Question: I have a little problem. I am ploting results vs. time, and the space between columns is very wide. The results arent uniform in the time.

How can I remove this spaces?
Maybe there is an option to remove this space, but I dont know it
'''
$('#containerImc').highcharts({
data: {
table: document.getElementById('datatableImc')
},
chart: {
type: 'column'
},
title: {
text: 'Lista de tus ultimos IMC'
},
yAxis: {
allowDecimals: true,
title: {
text: 'IMC'
}
}
}
'''
This is a fiddle <URL>
Many thanks to everyone
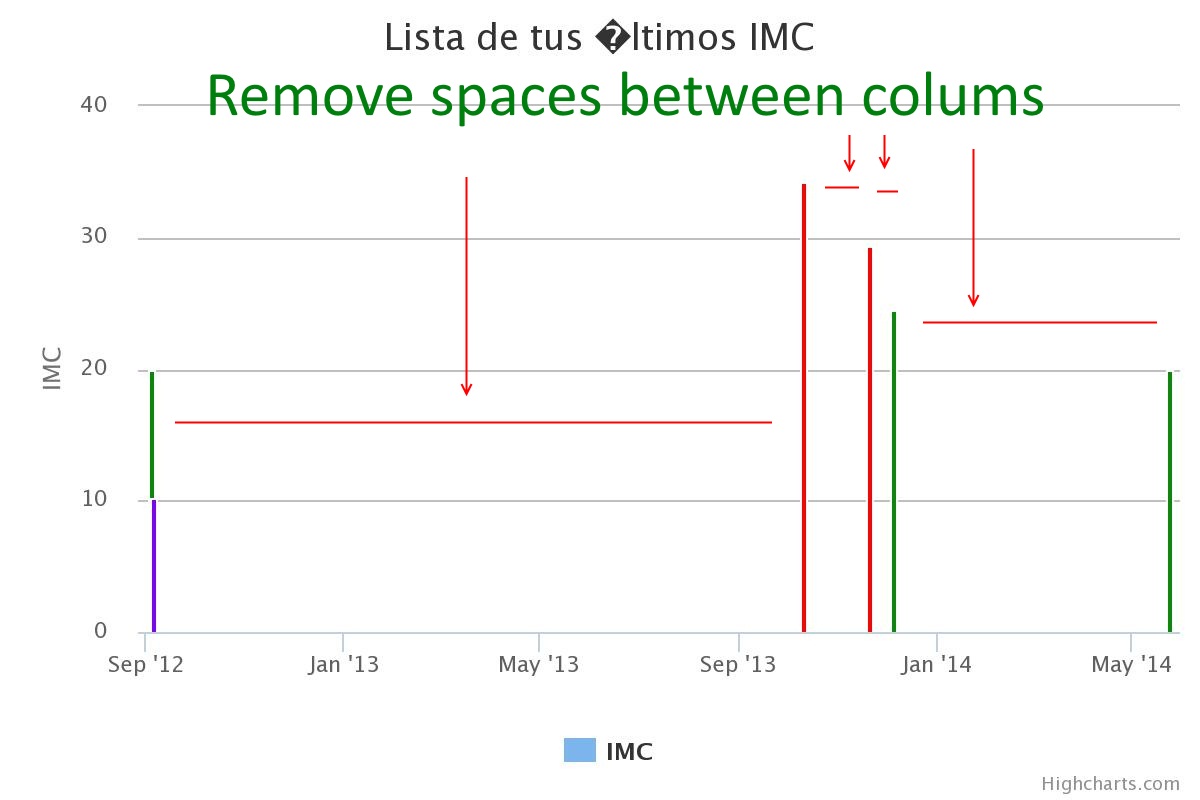
Answer: You can change the 'type' of the 'x-axis' to 'category' by adding:
'''
xAxis: {
type: 'category'
}
'''
see also <URL>.
x-axis values are not anymore handled as datetime objects and positioned accrodingly.